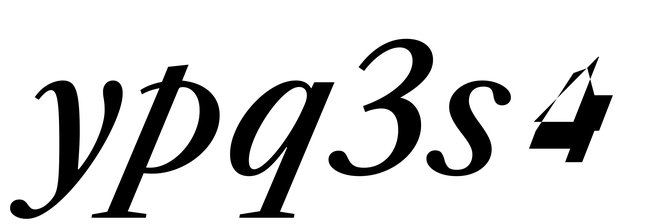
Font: LibreCaslonText-Italic_Medium_Italic